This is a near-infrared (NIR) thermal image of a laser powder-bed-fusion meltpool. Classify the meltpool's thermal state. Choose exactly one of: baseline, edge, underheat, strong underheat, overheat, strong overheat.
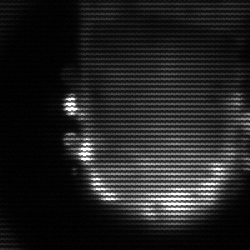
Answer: baseline